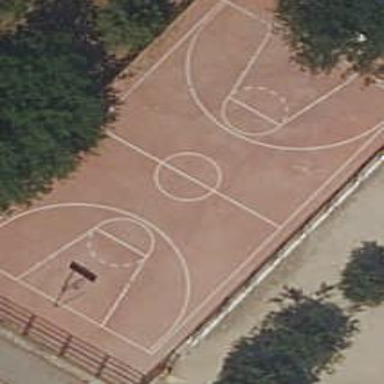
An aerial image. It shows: Basketball court located in leisure land pitch.